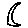
Label: moon